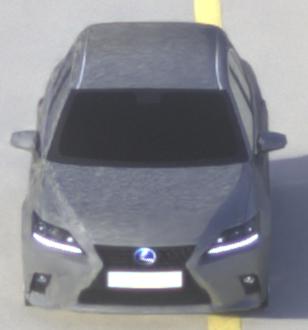
Make: Lexus
Model: CT 200h
Detailed model: CT (A10)
Model produced from: 2014/03
Model produced until: 2017/10
Doors: 5
Color: gray
Road condition: dry road
Daytime: morning or afternoon
Contrast: medium contrast